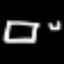
Label: square